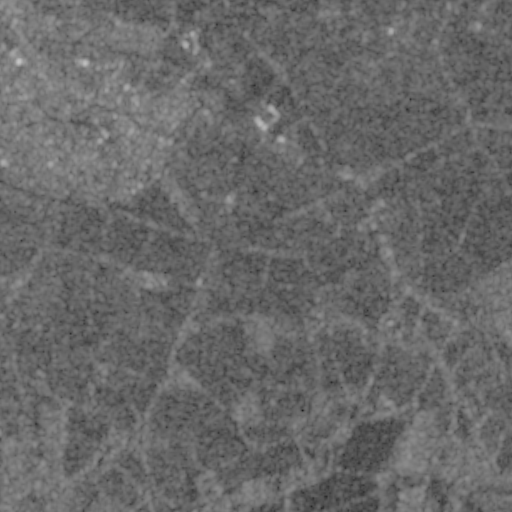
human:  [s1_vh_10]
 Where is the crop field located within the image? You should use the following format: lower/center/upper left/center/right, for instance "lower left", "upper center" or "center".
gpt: The crop field is located in the upper right of the image.
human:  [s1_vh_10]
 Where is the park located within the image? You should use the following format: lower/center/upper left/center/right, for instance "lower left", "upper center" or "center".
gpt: The park is located in the upper left of the image.
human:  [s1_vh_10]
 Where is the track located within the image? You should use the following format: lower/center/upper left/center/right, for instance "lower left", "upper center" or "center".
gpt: The track is located in the upper center of the image.
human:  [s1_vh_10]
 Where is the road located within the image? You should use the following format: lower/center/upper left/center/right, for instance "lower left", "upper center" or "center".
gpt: There is no road in the image.

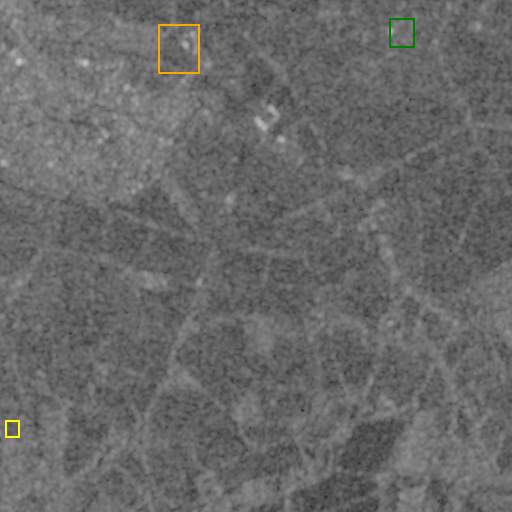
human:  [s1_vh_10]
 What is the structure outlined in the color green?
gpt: The structure outlined in green is a crop field.
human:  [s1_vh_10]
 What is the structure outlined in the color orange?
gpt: The structure outlined in orange is a park.
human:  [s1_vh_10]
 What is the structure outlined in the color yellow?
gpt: The structure outlined in yellow is a parking lot.
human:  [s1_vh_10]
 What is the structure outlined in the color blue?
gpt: There is no blue outline.